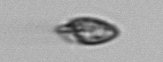
Label: Katodinium_or_Torodinium